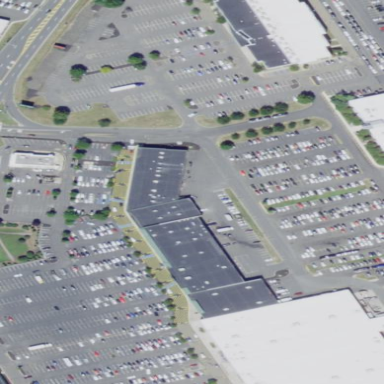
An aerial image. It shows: Retail area.